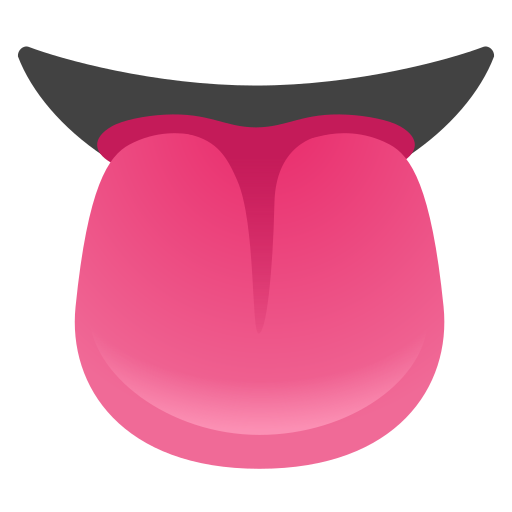
Emoji: 👅